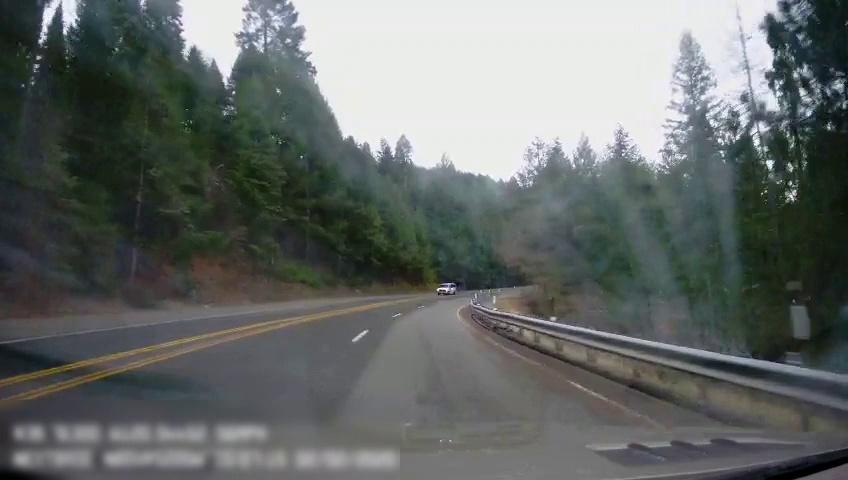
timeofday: Day
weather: Cloudy
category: Drivable Space
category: Vehicles | SUV
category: Lanes | Opposite Lane
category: Lanes | Opposite Lane
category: Lanes | Alternate Lane
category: Lanes | Current Lane
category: Lanes | Current Lane